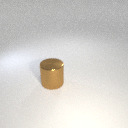
large brown metal cylinder